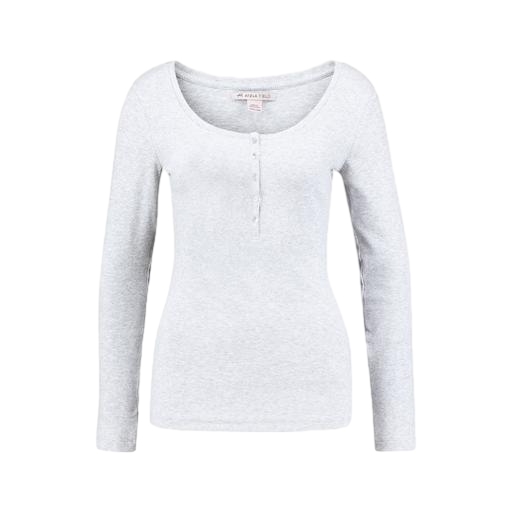
white henley long-sleeved ribbed-jersey top, long-sleeve henley tee, gray long sleeve henley tee, white background